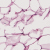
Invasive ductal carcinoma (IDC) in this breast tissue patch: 0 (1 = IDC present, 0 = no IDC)